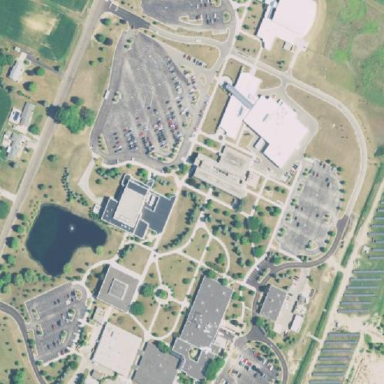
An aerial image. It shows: College or university.